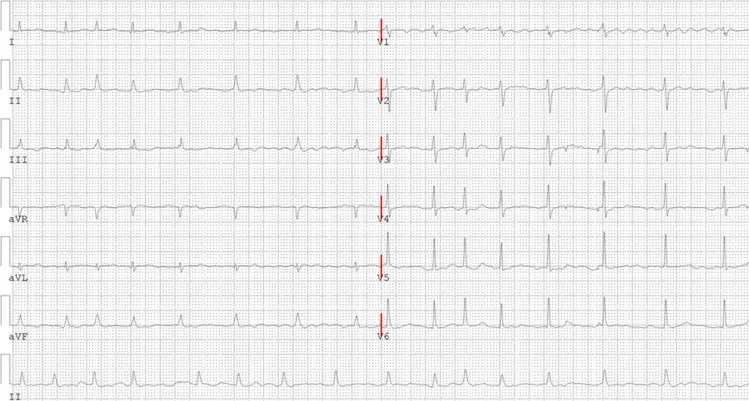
electrocardiogram on admission.
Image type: electrography (ekg)